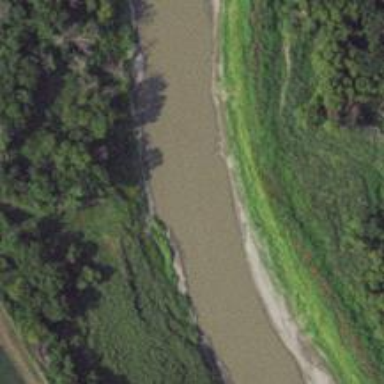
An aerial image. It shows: Beautiful view of river.